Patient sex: M
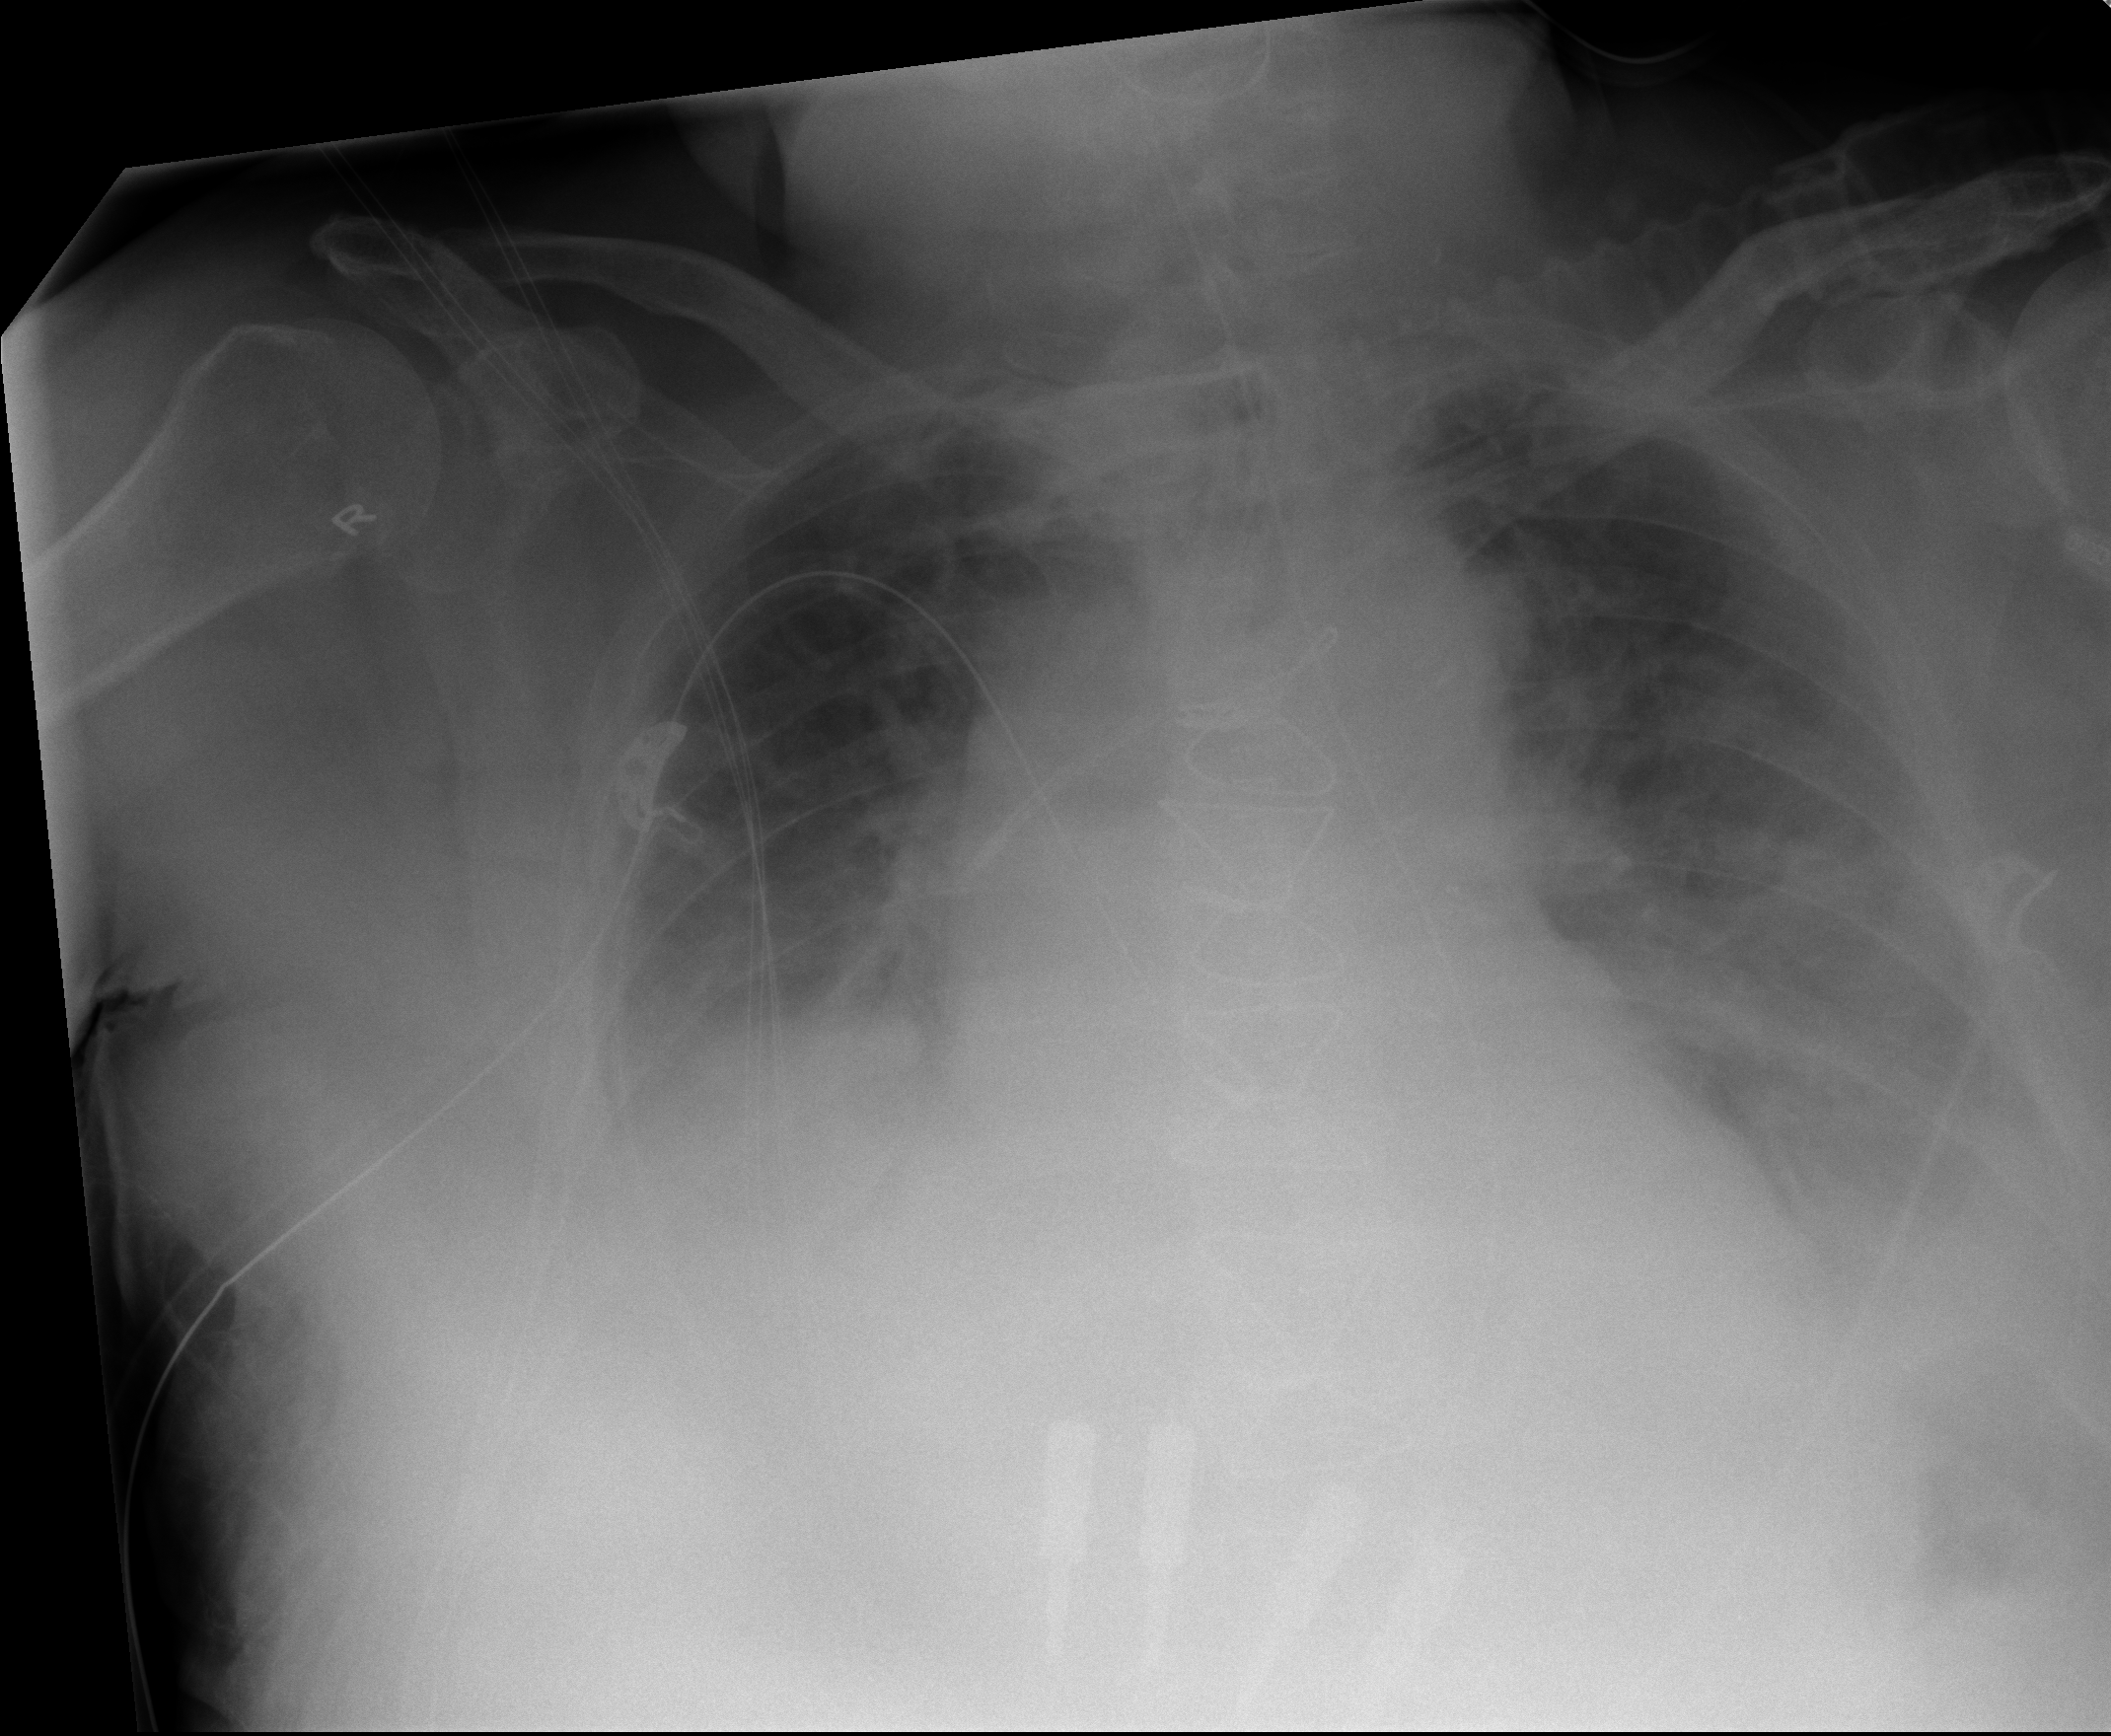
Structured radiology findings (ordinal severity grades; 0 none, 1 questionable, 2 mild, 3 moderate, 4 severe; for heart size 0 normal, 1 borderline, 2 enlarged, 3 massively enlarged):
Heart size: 2
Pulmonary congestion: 2
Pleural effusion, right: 2
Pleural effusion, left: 2
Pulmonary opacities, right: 0
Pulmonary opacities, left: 2
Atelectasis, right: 2
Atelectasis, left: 2